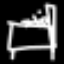
Label: bed